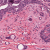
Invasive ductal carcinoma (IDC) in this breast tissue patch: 1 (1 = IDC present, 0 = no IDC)